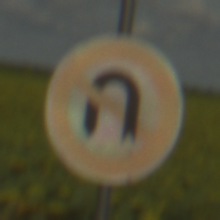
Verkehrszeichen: VerbotWenden
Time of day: Midday
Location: Outdoor (RoadRail)
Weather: PartlyCloudy
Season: NotSpecified
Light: Natural